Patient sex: M
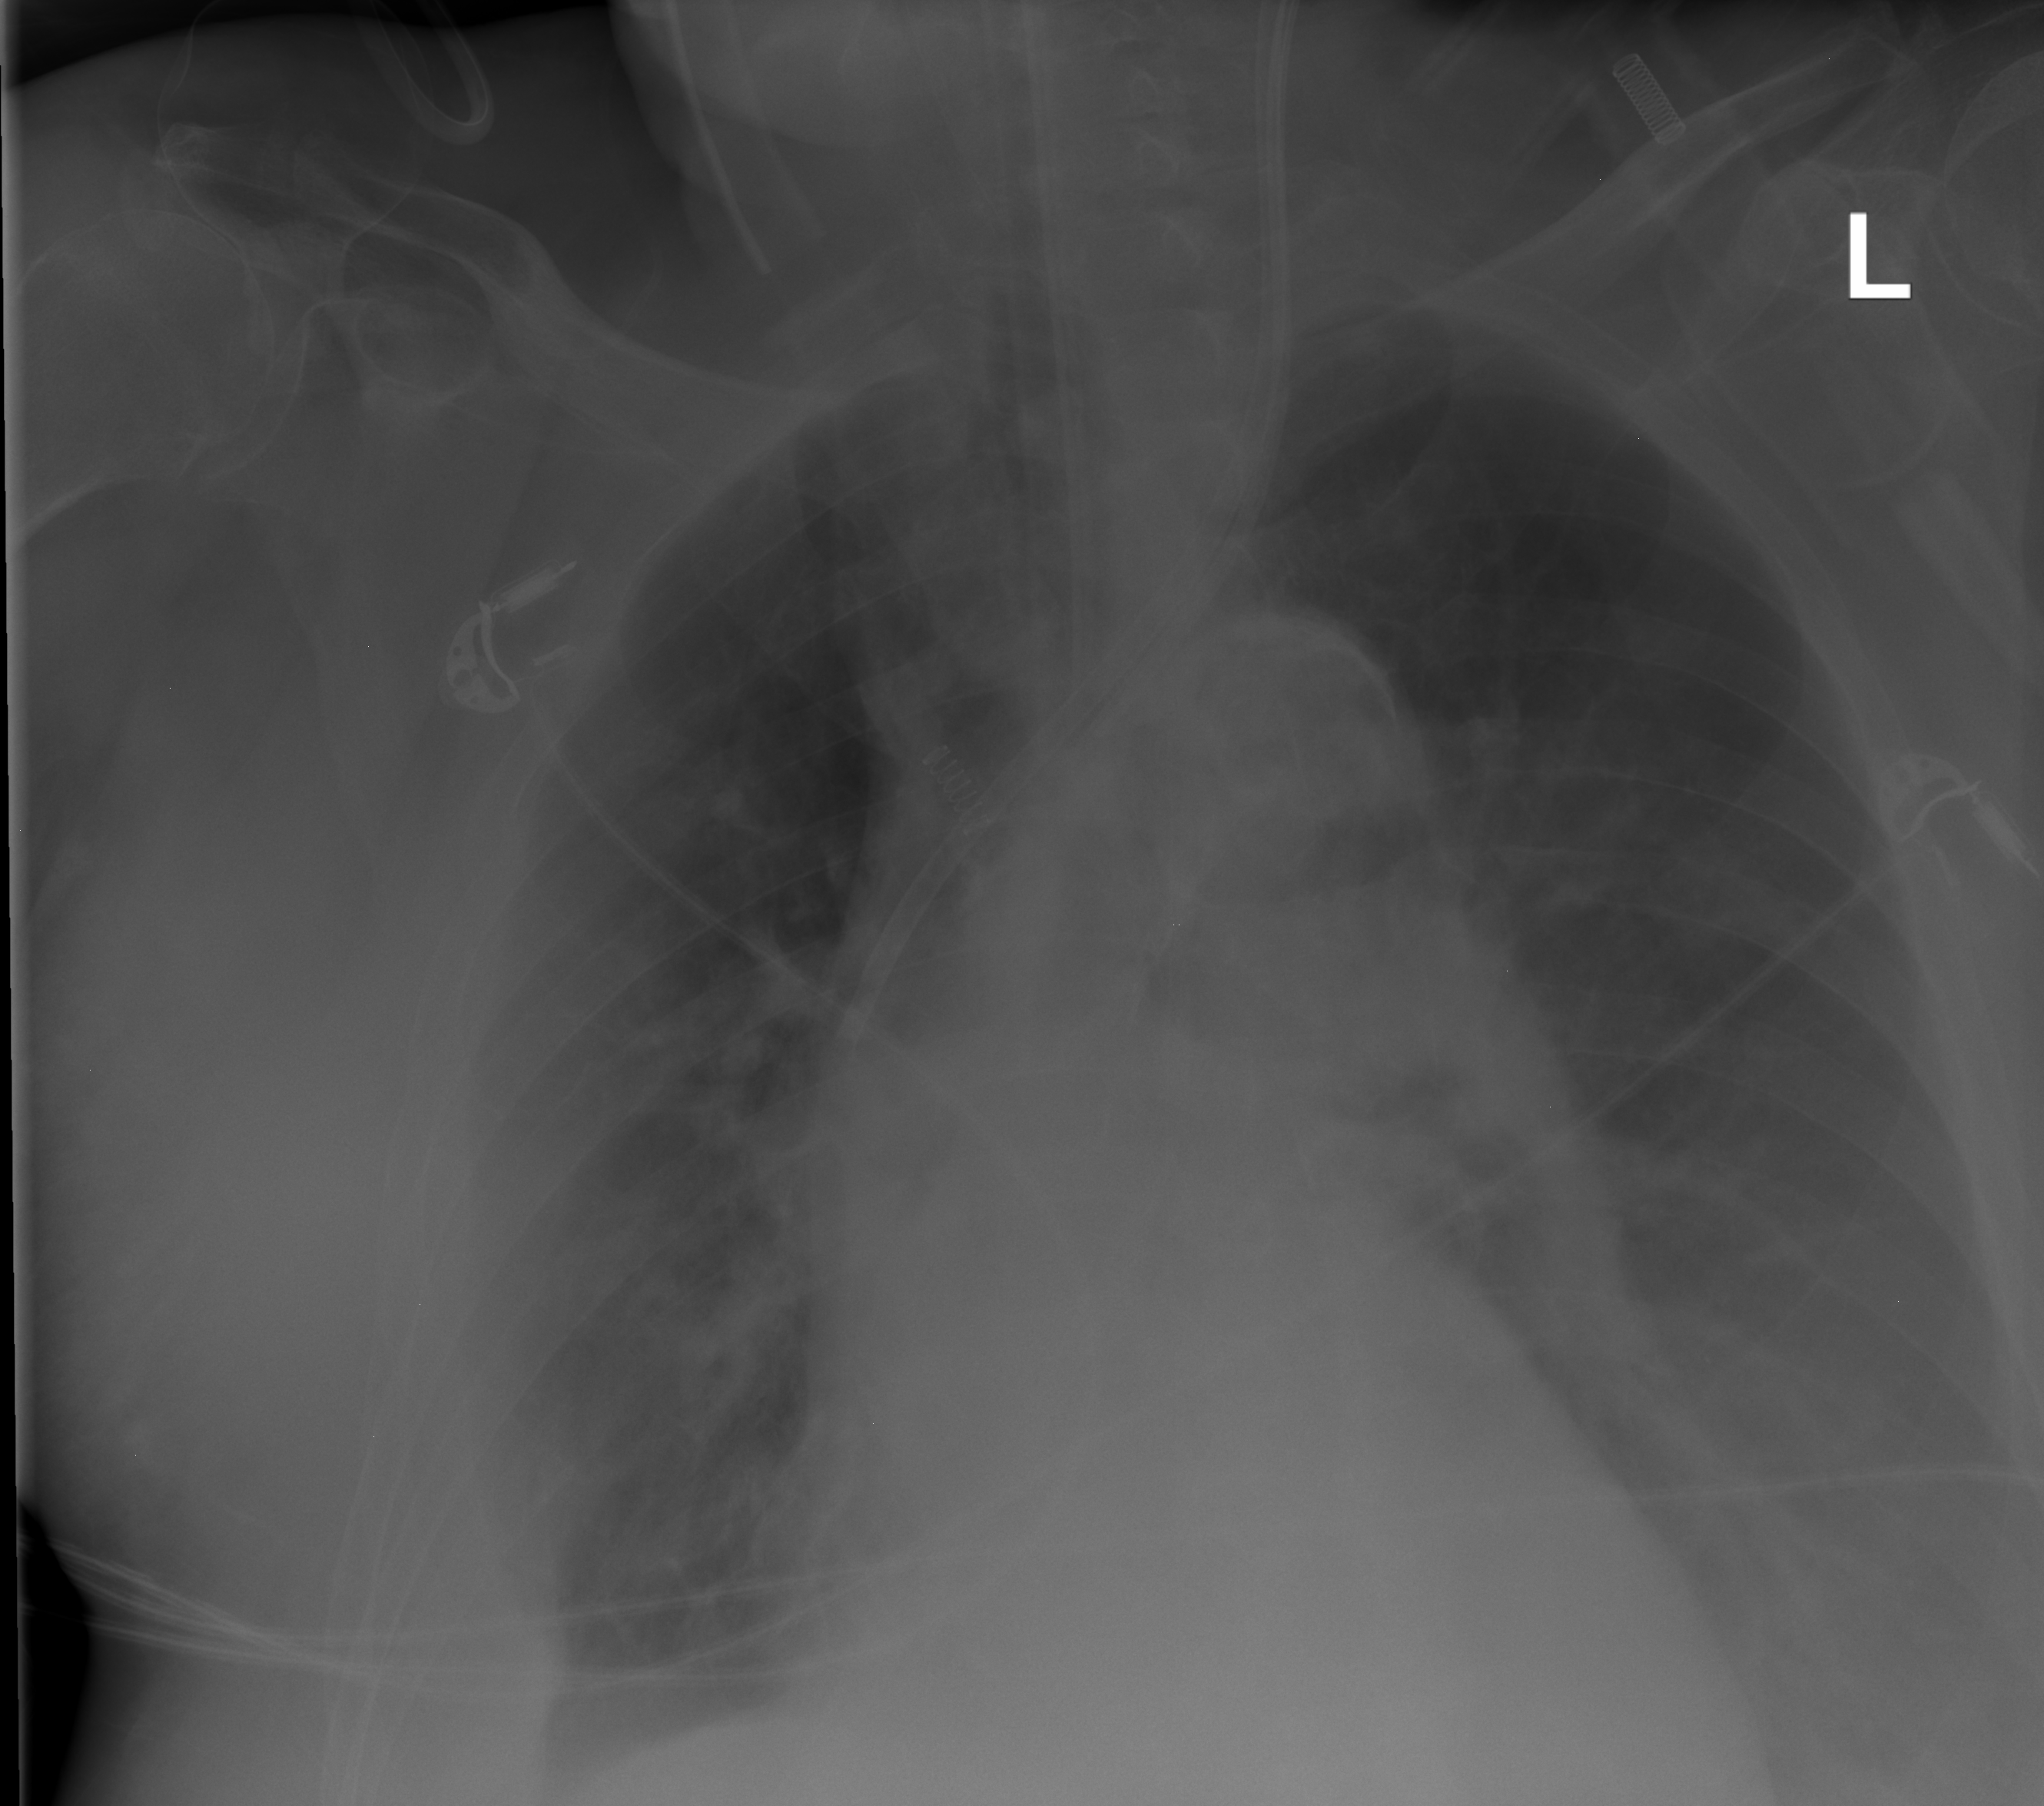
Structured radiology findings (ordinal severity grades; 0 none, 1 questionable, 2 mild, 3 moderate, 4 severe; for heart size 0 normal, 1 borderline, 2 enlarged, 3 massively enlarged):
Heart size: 0
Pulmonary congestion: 0
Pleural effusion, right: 3
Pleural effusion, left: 2
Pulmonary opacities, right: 0
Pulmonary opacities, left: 0
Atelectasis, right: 2
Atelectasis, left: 2